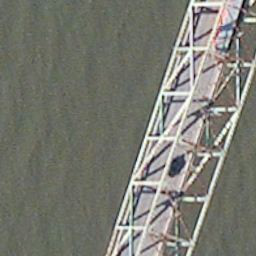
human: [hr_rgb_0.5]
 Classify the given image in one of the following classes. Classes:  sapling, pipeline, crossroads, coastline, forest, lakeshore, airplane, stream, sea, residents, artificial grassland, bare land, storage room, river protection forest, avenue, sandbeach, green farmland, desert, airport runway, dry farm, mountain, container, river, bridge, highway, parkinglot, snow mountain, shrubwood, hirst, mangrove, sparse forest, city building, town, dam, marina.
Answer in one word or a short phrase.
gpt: bridge